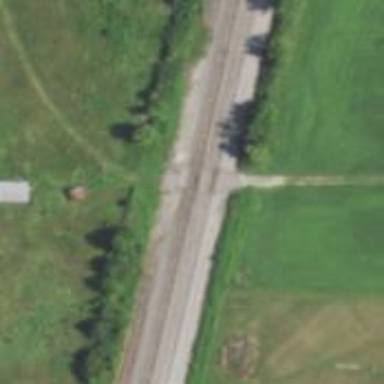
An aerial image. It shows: Railway level crossing.